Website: macys
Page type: billing-address
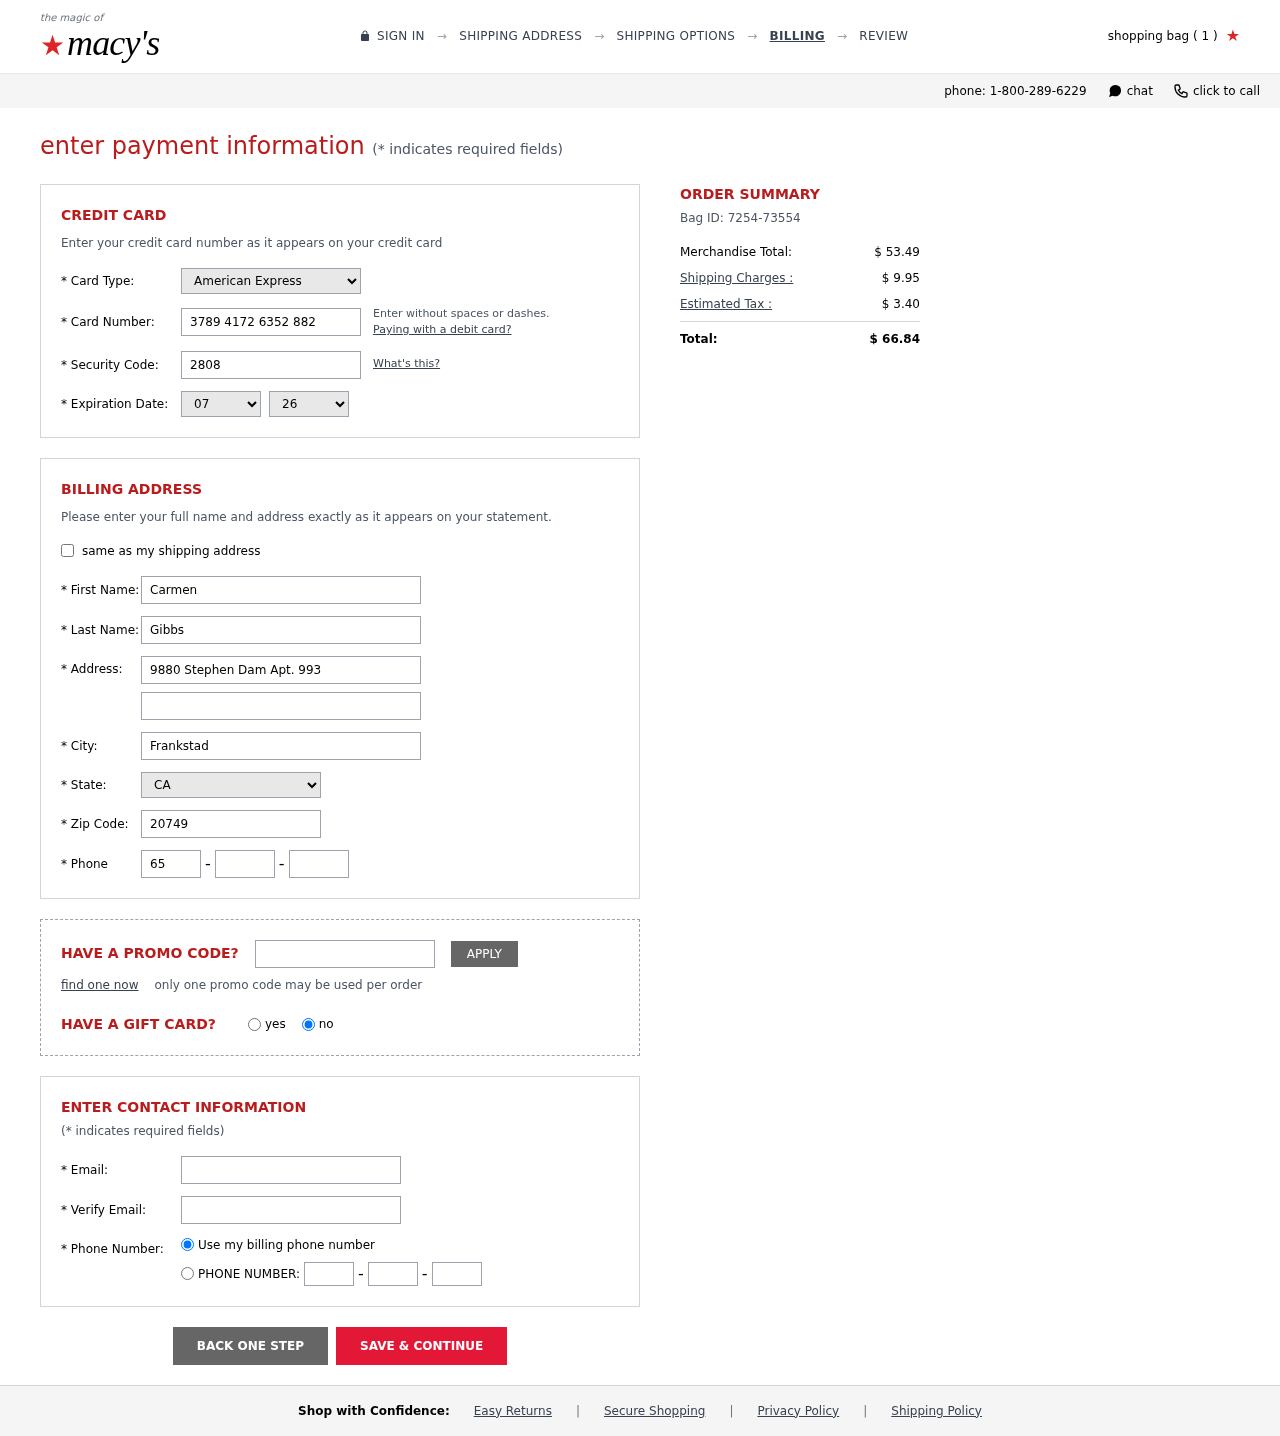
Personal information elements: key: PII_CARD_CVV
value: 2808
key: PII_CARD_EXPIRY_MONTH
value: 07
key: PII_CARD_EXPIRY_YEAR
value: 26
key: PII_CARD_NUMBER
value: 3789 4172 6352 882
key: PII_CARD_TYPE
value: American Express
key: PII_CITY
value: Frankstad
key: PII_EMAIL
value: carmen.gibbs@hotmail.com
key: PII_FIRSTNAME
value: Carmen
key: PII_LASTNAME
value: Gibbs
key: PII_PHONE_AREA
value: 654
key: PII_PHONE_PREFIX
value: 415
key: PII_PHONE_SUFFIX
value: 7239
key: PII_POSTCODE
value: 20749
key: PII_STATE_ABBR
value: CA
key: PII_STREET
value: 9880 Stephen Dam Apt. 993
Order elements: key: ORDER_NUM_ITEMS
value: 1
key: ORDER_ID
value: Bag ID: 7254-73554
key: ORDER_SUBTOTAL
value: $ 53.49
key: ORDER_SHIPPING_COST
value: $ 9.95
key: ORDER_TAX
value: $ 3.40
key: ORDER_TOTAL
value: $ 66.84